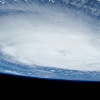
Label: cloud